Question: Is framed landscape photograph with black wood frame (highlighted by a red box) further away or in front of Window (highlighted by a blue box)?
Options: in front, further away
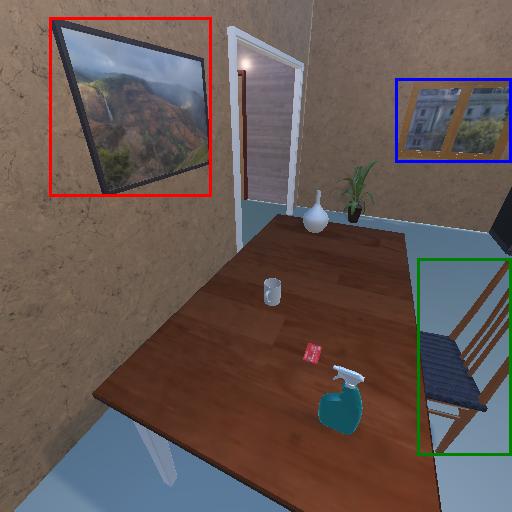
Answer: in front